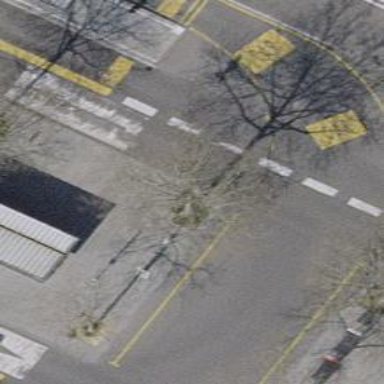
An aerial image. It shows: Bicycle repair station.